Aerial crown-view tile of a tropical tree (Barro Colorado Island, Panama), acquired 20250217:
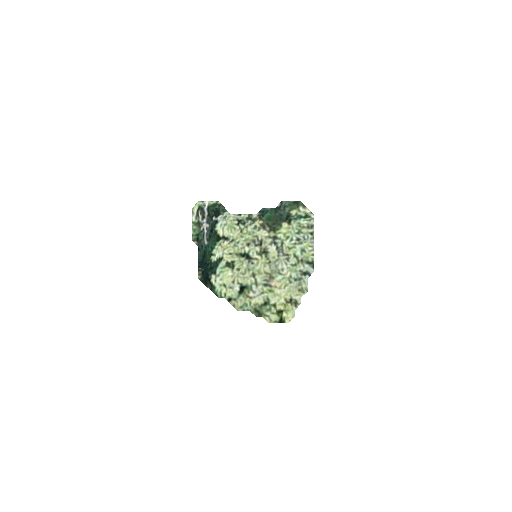
Species: Cecropia insignis
GBIF accepted scientific name: Cecropia insignis
Crown area: 16.733 m²